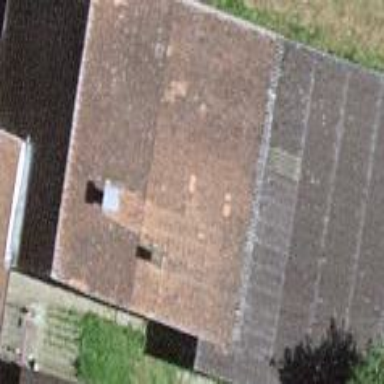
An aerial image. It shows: Barn.